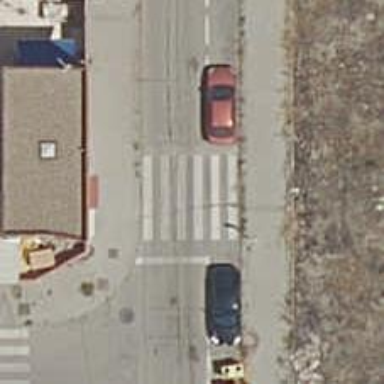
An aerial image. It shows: Uncontrolled crossing on the road.